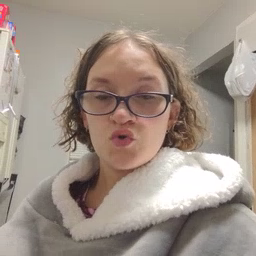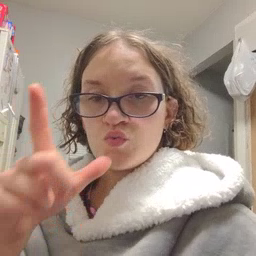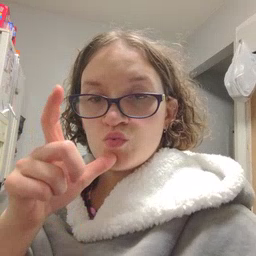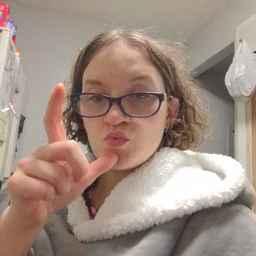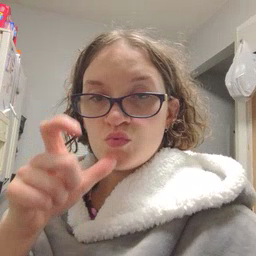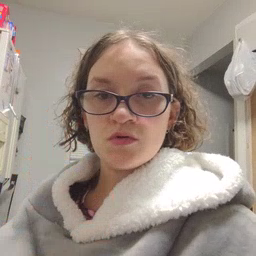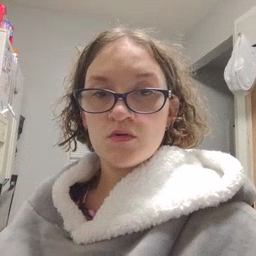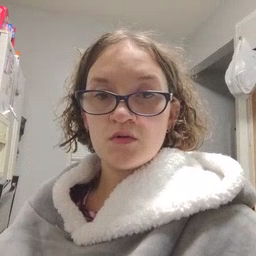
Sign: who